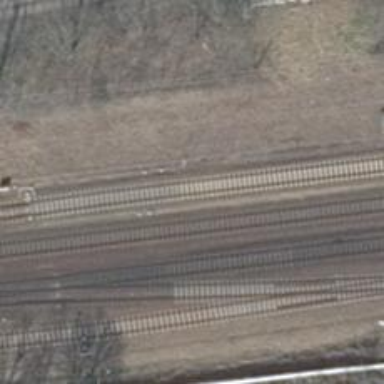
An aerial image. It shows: Railway signal.